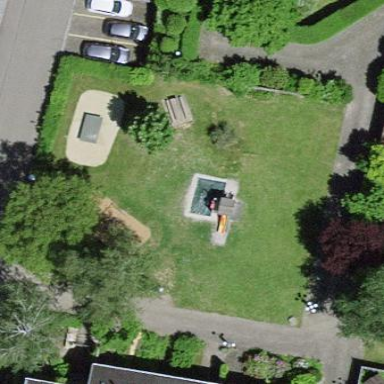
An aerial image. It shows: Grassy playground.